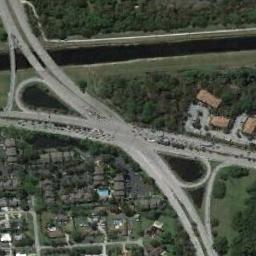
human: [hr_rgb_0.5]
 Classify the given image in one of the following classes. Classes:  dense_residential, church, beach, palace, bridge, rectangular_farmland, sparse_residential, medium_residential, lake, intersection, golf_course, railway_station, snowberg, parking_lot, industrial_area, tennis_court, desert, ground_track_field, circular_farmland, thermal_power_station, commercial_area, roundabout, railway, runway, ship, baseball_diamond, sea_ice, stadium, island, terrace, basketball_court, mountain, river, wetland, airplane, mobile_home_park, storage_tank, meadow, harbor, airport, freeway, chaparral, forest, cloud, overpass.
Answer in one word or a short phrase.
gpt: overpass